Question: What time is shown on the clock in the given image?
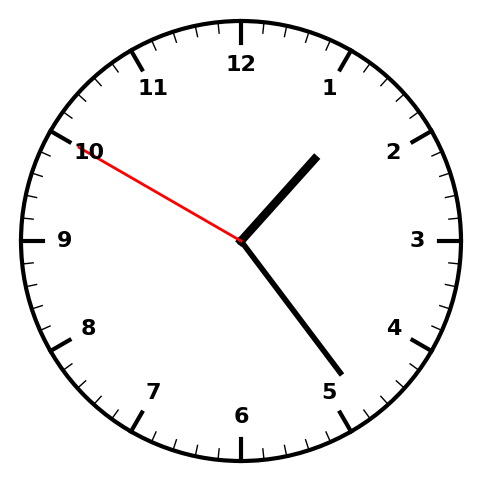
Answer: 01:23:50